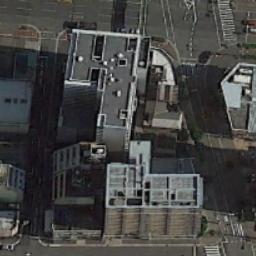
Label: commercial_area